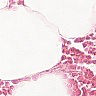
Metastatic tissue present: no